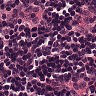
Metastatic tissue present: no